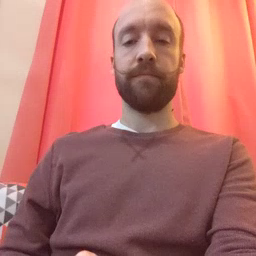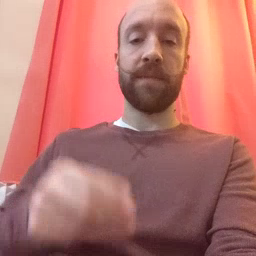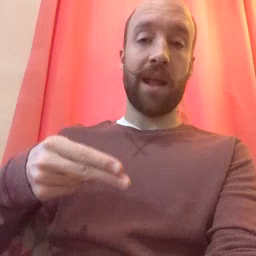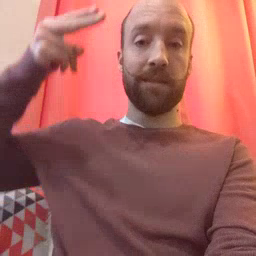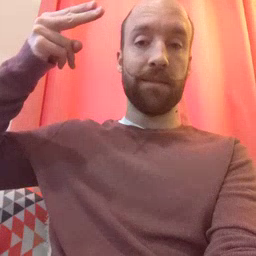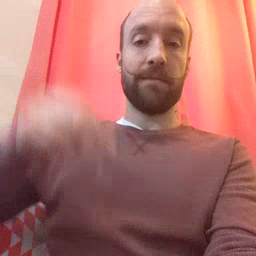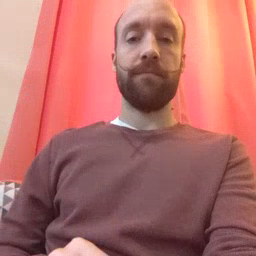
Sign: high